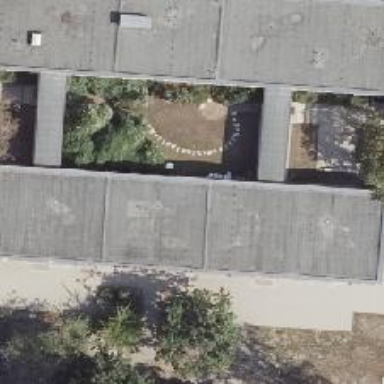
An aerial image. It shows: School building.